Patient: sex M, age 69
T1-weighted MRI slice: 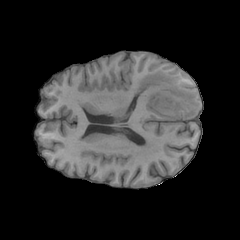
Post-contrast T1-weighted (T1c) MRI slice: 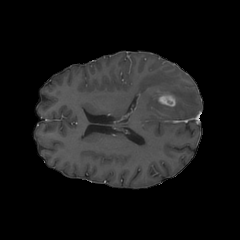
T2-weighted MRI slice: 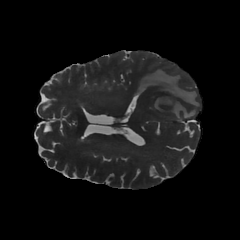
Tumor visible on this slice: yes
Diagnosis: Glioblastoma, IDH-wildtype
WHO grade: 4